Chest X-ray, AP view. Patient: 66 years old, sex M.
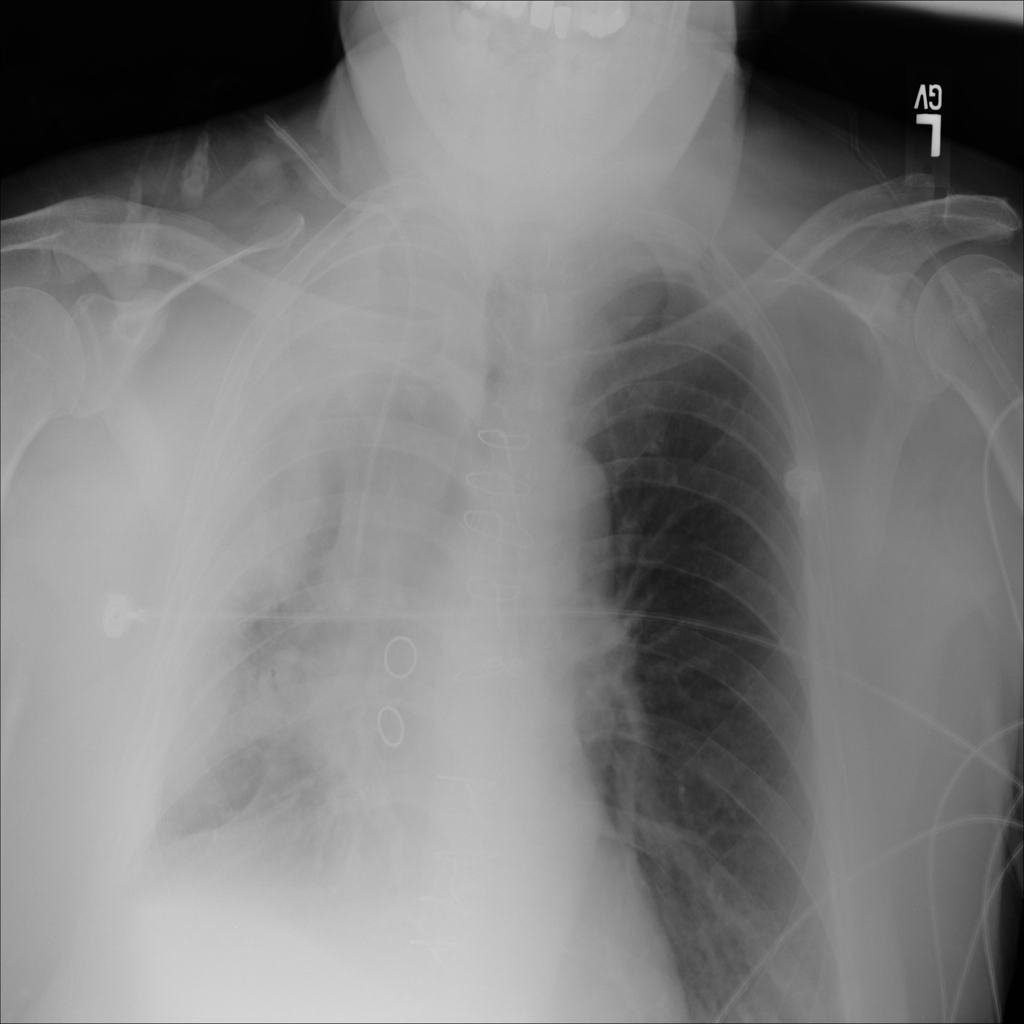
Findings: Mass